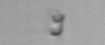
Label: Chaetoceros_tenuissimus